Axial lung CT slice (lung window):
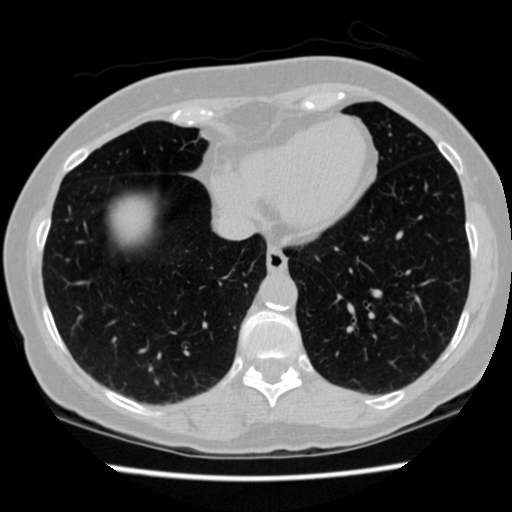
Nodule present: no